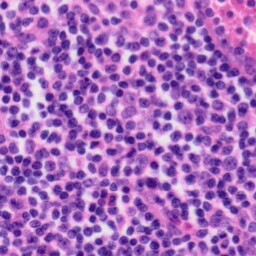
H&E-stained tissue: Tonsil